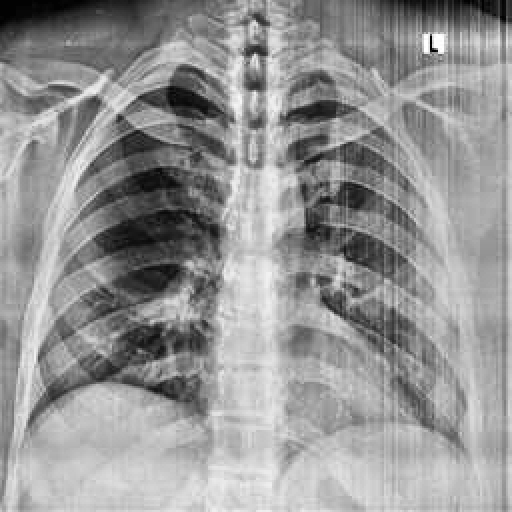
Finding: NORMAL